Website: apple
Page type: billing-address
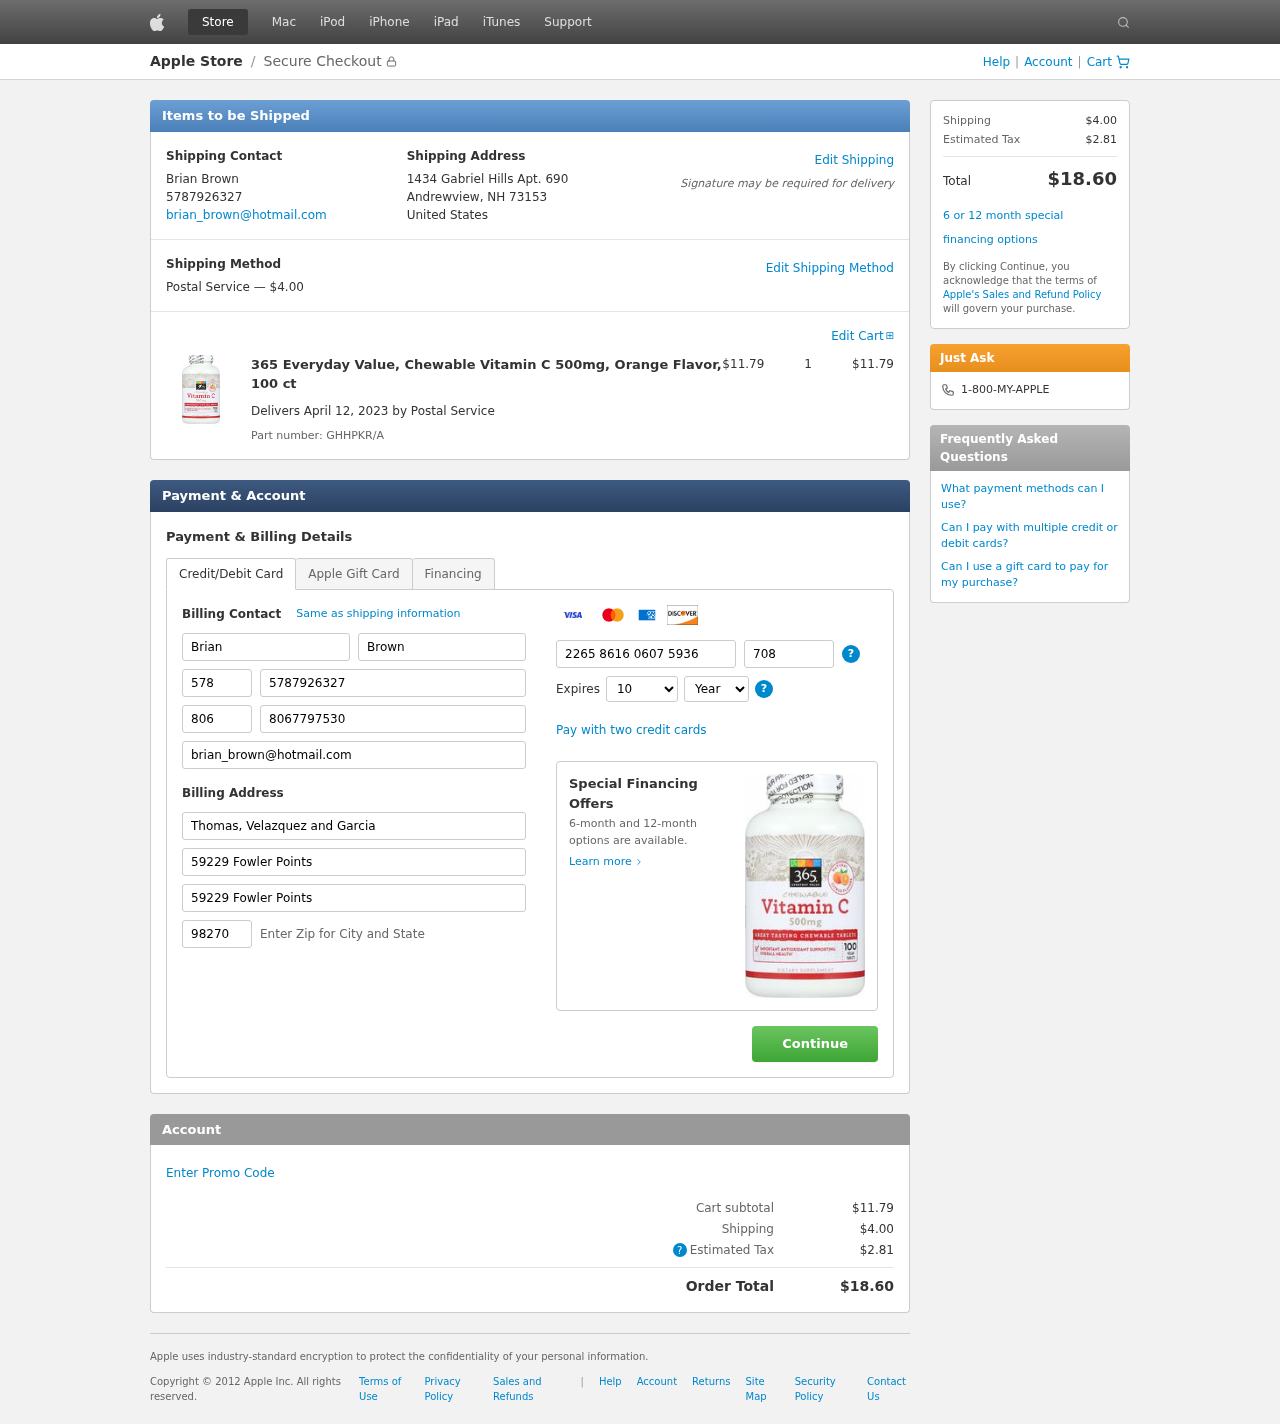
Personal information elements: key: PII_CARD_CVV
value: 708
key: PII_CARD_EXPIRY_MONTH
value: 10
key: PII_CARD_EXPIRY_YEAR
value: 26
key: PII_CARD_NUMBER
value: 2265 8616 0607 5936
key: PII_CITY_STATE_ZIP
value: Andrewview, NH 73153
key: PII_COMPANY
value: Thomas, Velazquez and Garcia
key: PII_COUNTRY
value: United States
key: PII_EMAIL
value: brian_brown@hotmail.com
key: PII_FIRSTNAME
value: Brian
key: PII_FULLNAME
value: Brian Brown
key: PII_LASTNAME
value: Brown
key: PII_PHONE
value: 5787926327
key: PII_PHONE_ALT
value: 8067797530
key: PII_PHONE_ALT_AREA
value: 806
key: PII_PHONE_AREA
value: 578
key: PII_POSTCODE2
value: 98270
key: PII_STREET
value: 1434 Gabriel Hills Apt. 690
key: PII_STREET2
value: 59229 Fowler Points
Product elements: key: PRODUCT1_NAME
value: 365 Everyday Value, Chewable Vitamin C 500mg, Orange Flavor, 100 ct
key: PRODUCT1_PRICE
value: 11.79
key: PRODUCT1_QUANTITY
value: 1
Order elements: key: ORDER_SHIPPING_COST
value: $4.00
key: ORDER_SUBTOTAL
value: $11.79
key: ORDER_DELIVERY_DATE
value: April 12, 2023
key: ORDER_PART_NUMBER
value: GHHPKR/A
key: ORDER_TAX
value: $2.81
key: ORDER_TOTAL
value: $18.60